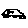
Label: car